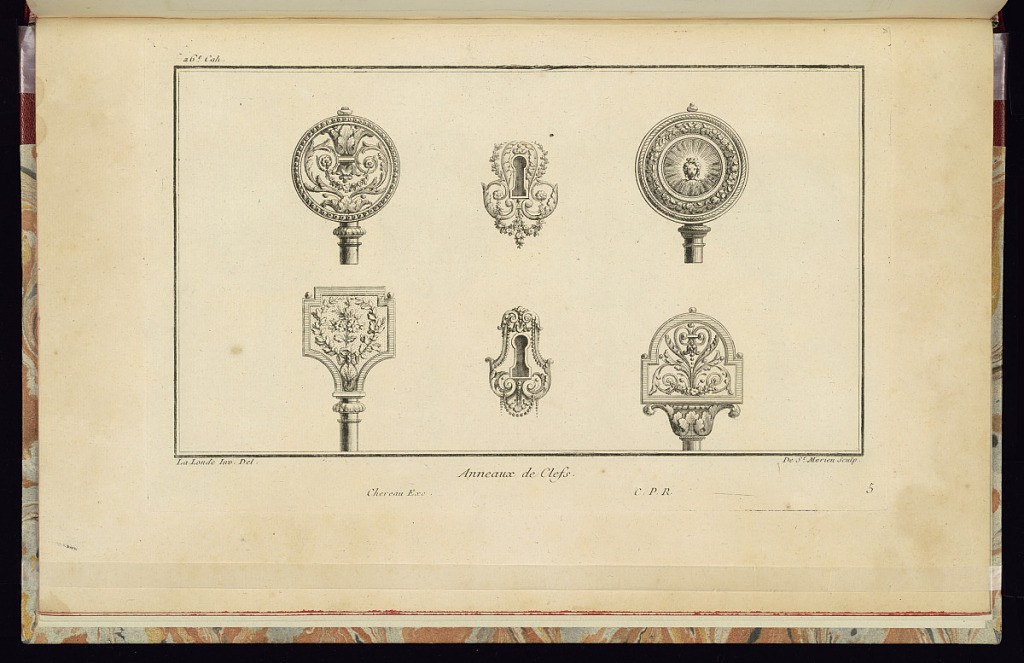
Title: Anneaux de Clefs
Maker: Richard de Lalonde, French, active 1780–96
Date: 1775-1784
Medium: Etching on off-white laid paper
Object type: Print
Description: Designs for four key tops and two key ports. The one at top left features a band of bead course and scrolling acanthus leaves; the one at top right has a radiating mascaron in the center and bands of bead course and flowers; the one at lower left has a bouquet of flowers in between a wreath of leaves; and the one at lower right has scrolling acanthus leaves. The plate is signed and numbered.